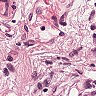
Metastatic tissue present: no